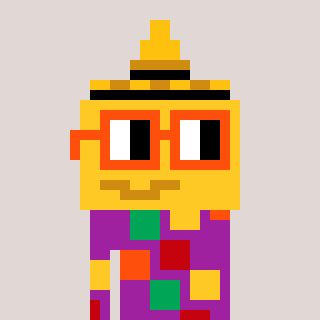
a pixel art character with square orange glasses, a mustard-shaped head and a magenta-colored body on a warm background